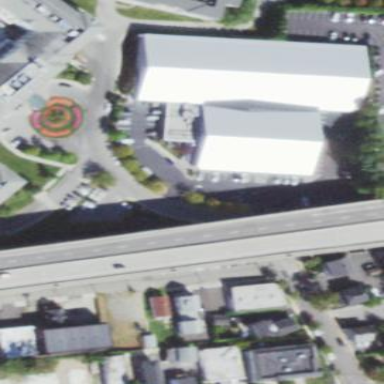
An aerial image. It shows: Building designated as sports center for tennis.